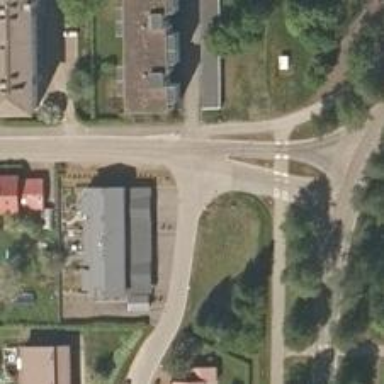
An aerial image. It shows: Road with "give way" sign.